Aerial crown-view tile of a tropical tree (Barro Colorado Island, Panama), acquired 20250124:
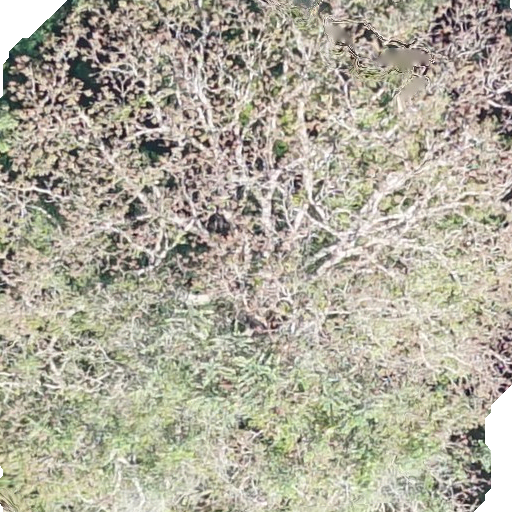
Species: Sterculia apetala
GBIF accepted scientific name: Sterculia apetala
Crown area: 545.532 m²